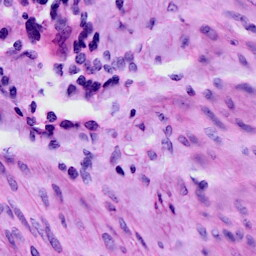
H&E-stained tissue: Cervix